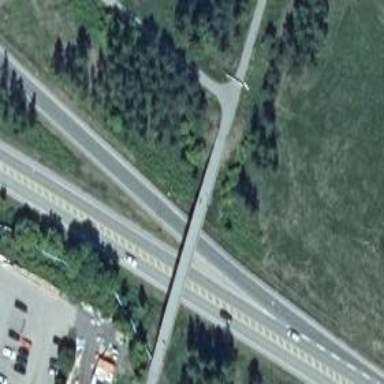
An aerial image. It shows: Primary link highway with asphalt surface.